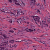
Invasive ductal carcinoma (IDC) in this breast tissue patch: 1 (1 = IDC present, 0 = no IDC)